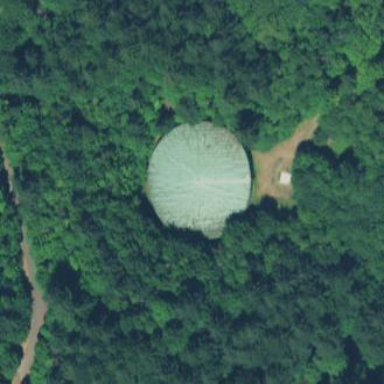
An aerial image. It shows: Covered water storage reservoir in the form of storage tank.